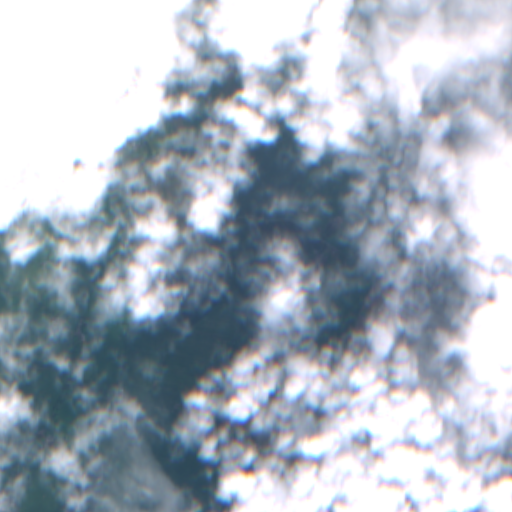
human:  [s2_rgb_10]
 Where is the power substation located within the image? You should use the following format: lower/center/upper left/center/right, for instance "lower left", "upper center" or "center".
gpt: The power substation is located in the center of the image.
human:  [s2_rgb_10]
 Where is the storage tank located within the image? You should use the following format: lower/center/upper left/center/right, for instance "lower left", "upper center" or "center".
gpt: The storage tank is located in the lower right of the image.
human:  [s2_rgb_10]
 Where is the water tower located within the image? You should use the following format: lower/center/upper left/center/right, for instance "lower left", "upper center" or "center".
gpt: The water tower is located in the lower right of the image.
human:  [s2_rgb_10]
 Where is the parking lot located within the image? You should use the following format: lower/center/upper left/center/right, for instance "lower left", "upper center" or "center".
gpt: There is no parking lot in the image.